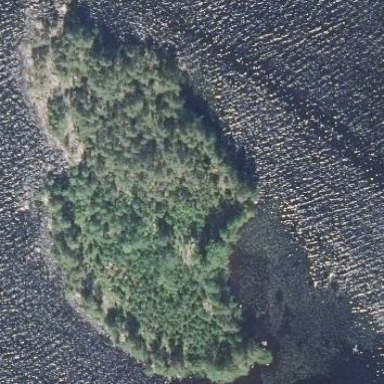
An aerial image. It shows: Islet surrounded by woodland.